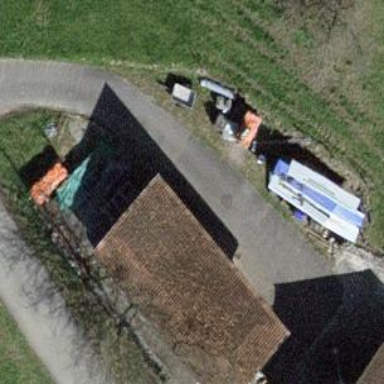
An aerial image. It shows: Building with tiled roof.